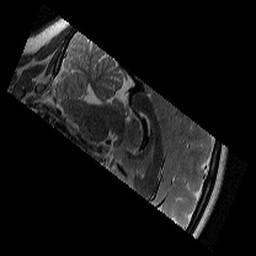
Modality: T2w
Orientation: sagittal
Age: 12
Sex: female
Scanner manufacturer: siemens
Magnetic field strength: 3 T
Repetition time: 9.23 s
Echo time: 0.067 s